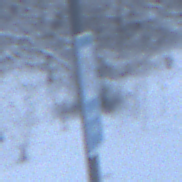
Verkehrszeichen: Verkehrshelfer
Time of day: Midday
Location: Outdoor (Nature)
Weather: Overcast
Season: Winter
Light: Natural